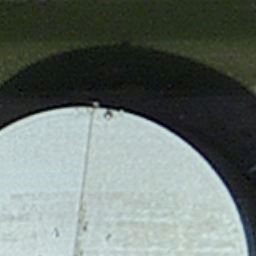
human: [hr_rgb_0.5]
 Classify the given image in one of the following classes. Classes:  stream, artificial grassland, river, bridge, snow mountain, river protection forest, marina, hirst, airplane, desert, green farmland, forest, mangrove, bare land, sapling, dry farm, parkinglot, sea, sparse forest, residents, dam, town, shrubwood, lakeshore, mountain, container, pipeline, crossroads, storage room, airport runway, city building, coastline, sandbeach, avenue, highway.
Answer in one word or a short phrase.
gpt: storage room